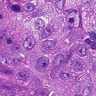
Metastatic tissue present: yes